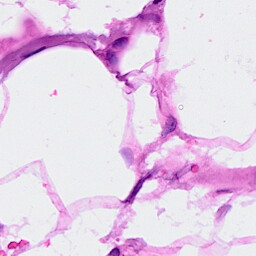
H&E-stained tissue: Breast